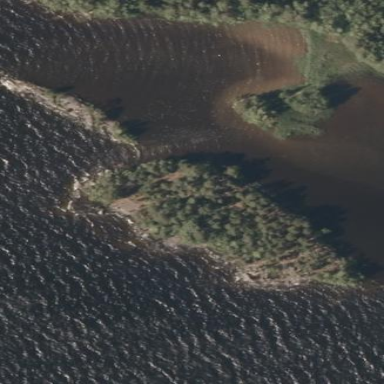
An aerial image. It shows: Image showing island.